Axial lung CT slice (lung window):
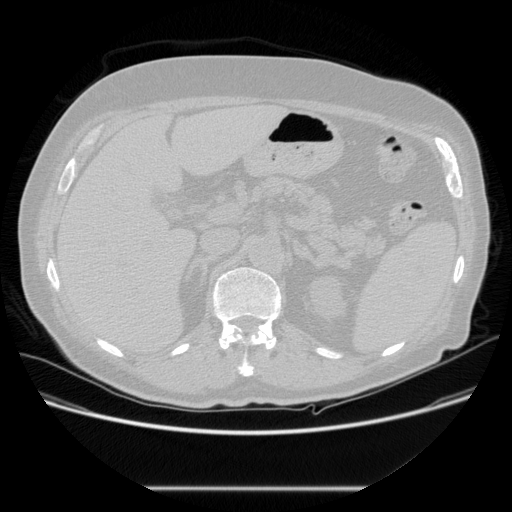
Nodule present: no